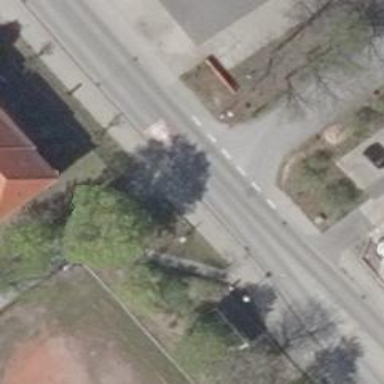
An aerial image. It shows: Tertiary road with asphalt surface and designated cycle lane.